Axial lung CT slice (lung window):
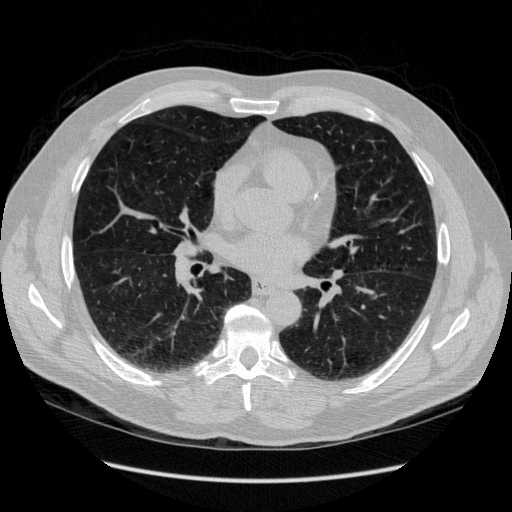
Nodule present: no